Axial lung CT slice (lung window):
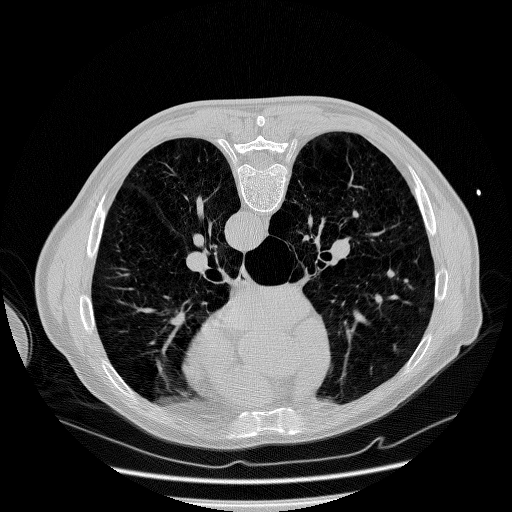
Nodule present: no